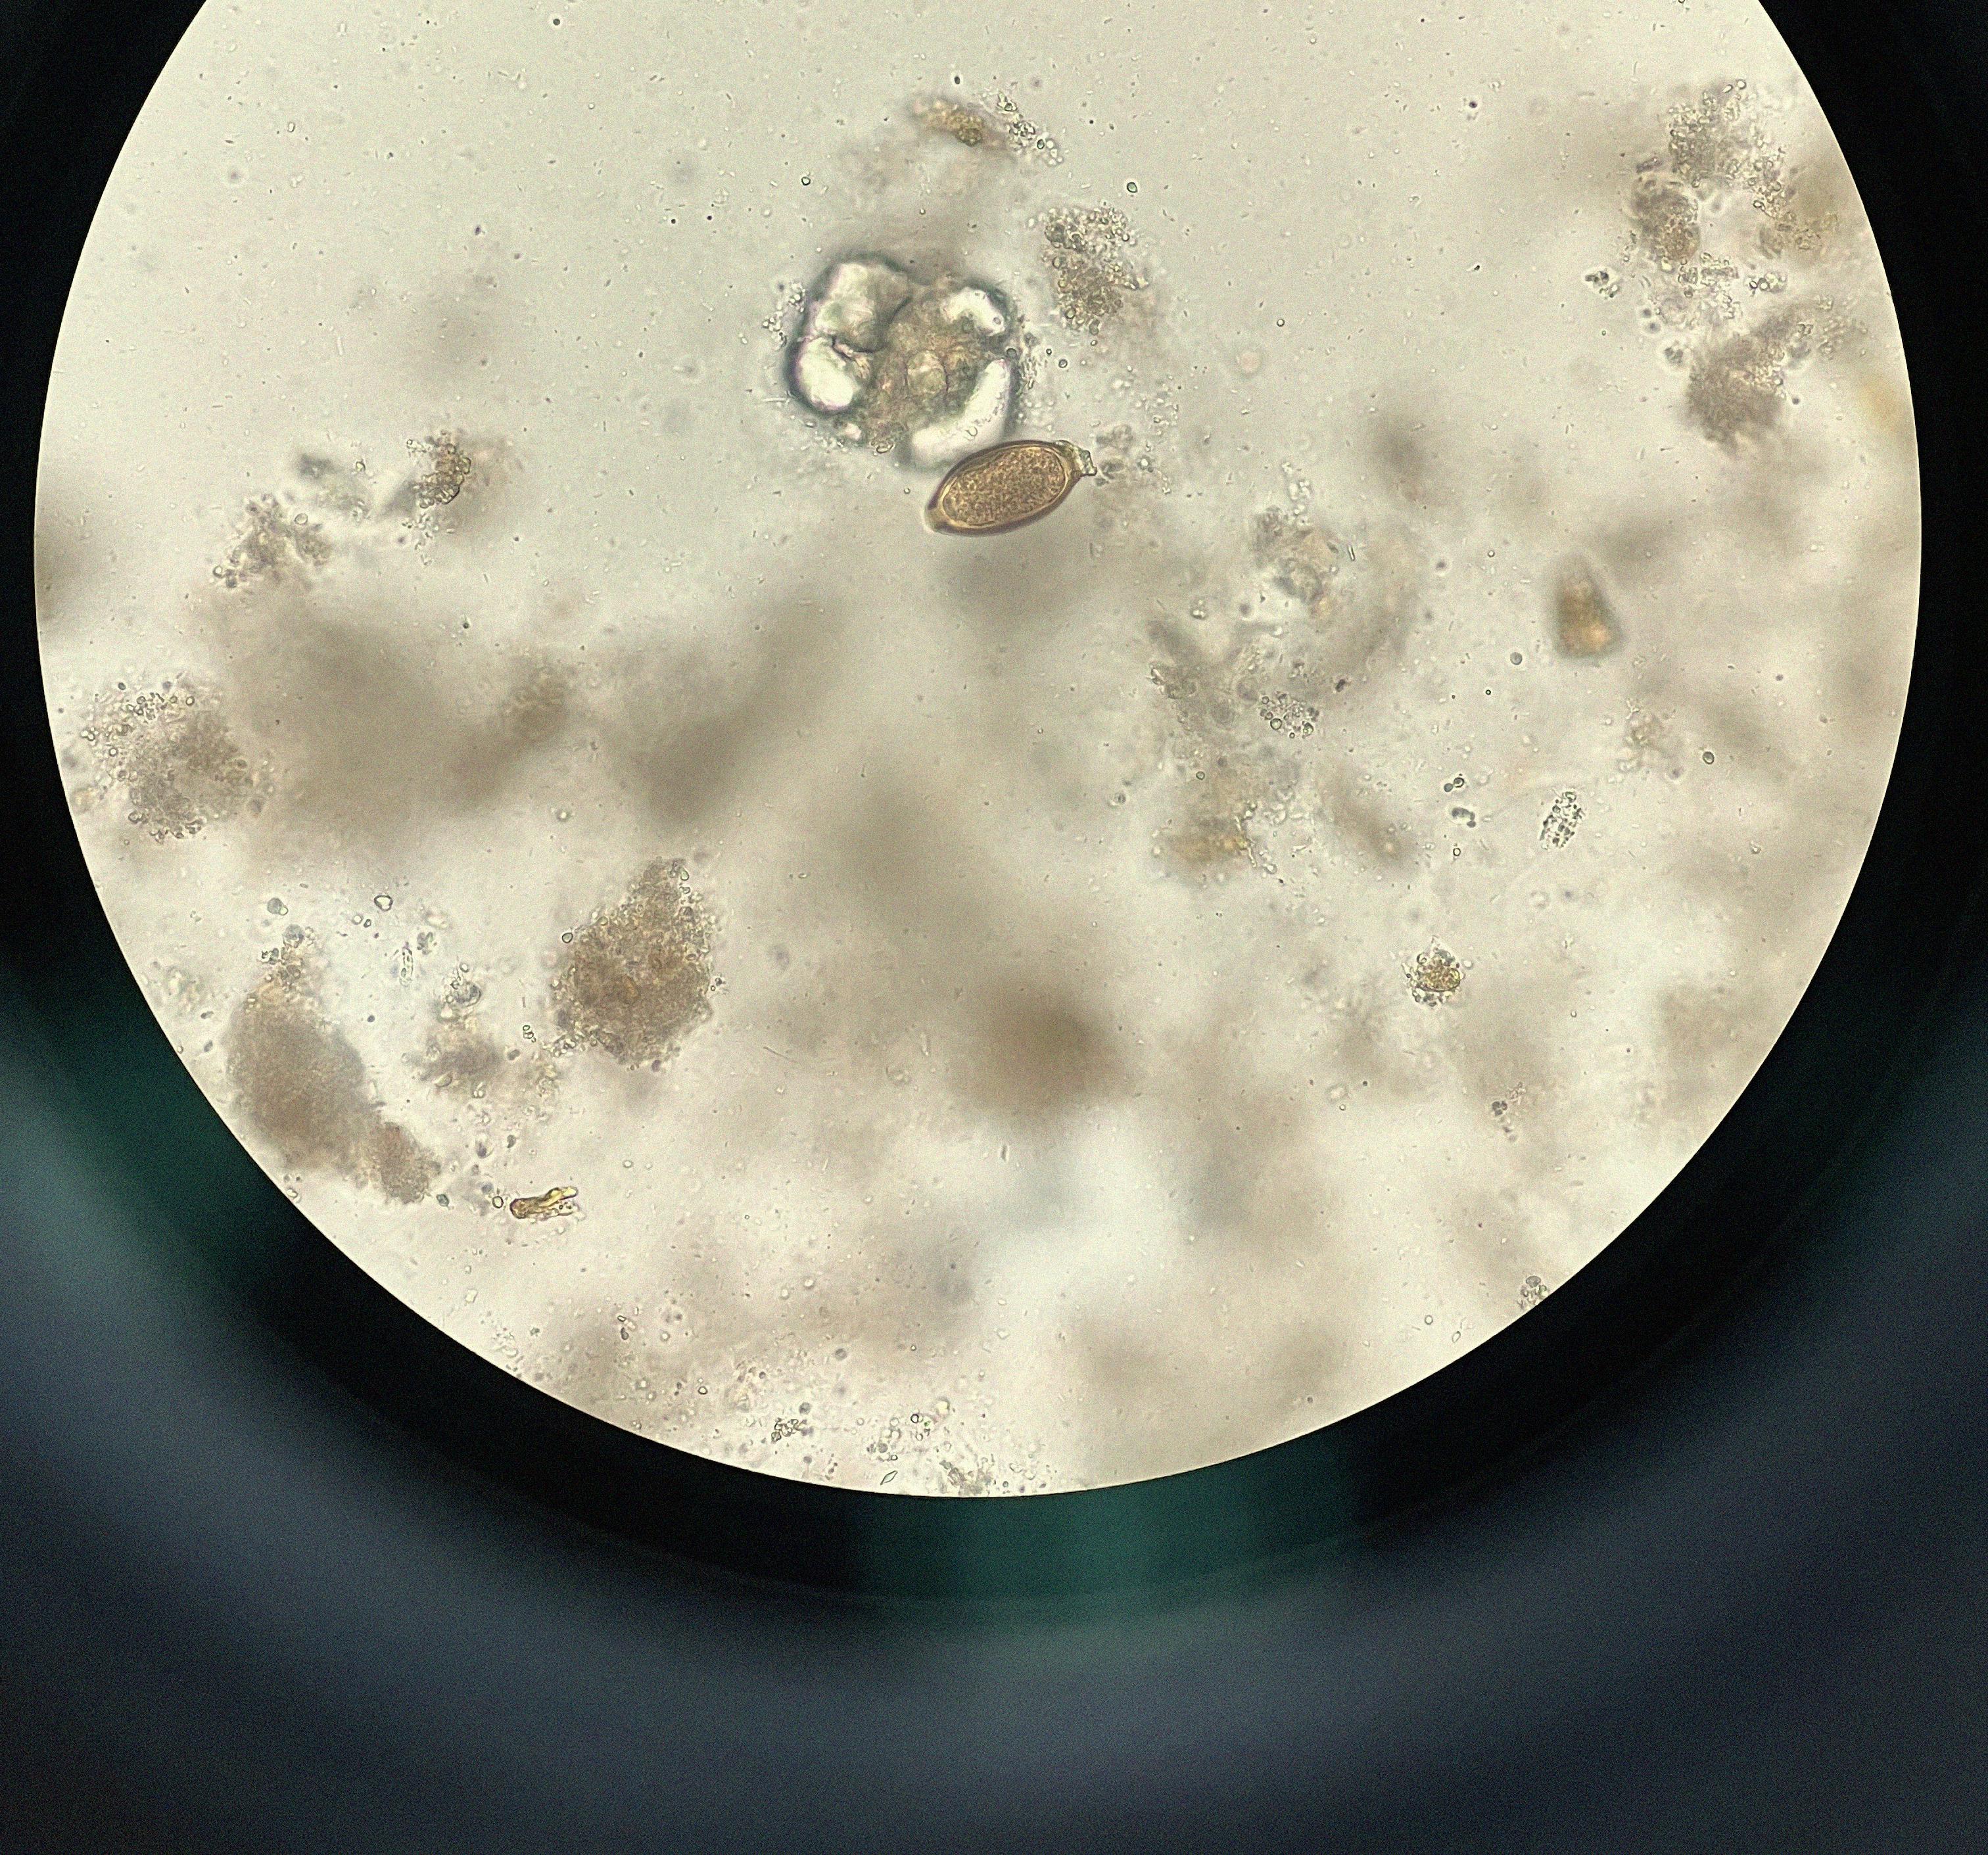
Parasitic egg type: Trichuris trichiura